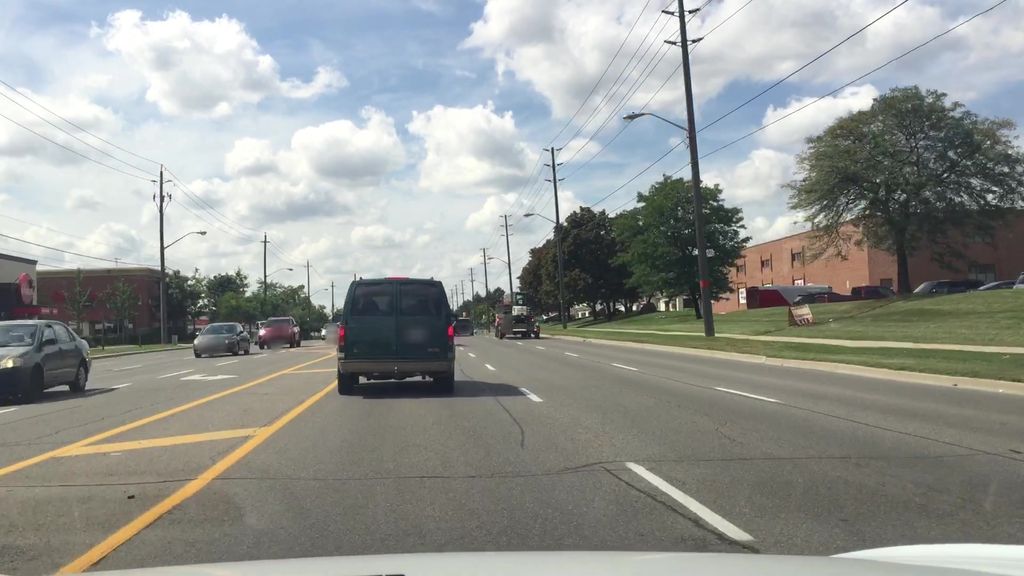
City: toronto